Sex: M
Age: 78
Scanner: Avanto
Primary tumour origin: Unverified
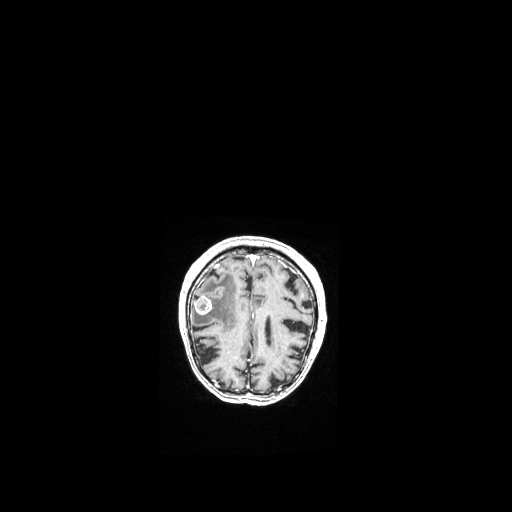
Segmented lesion volume (cc): 4.357
Number of lesion components: 1